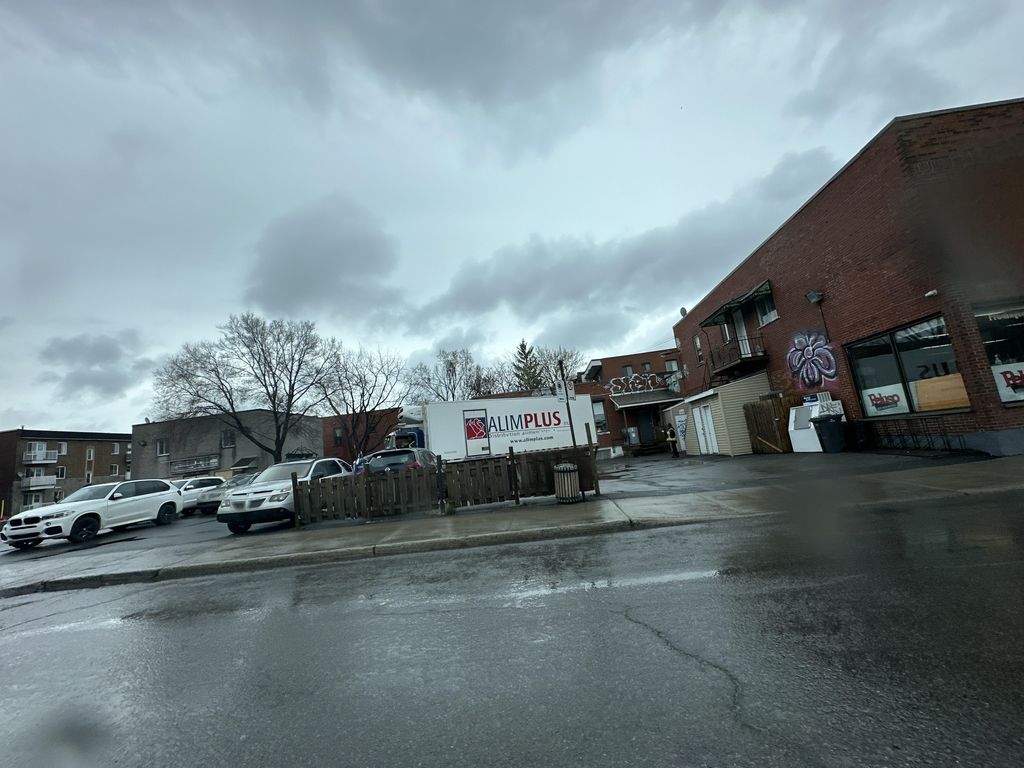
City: montreal